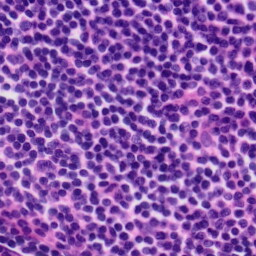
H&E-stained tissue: Tonsil